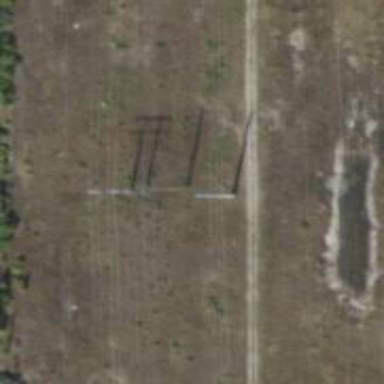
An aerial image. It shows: H-frame power tower design.